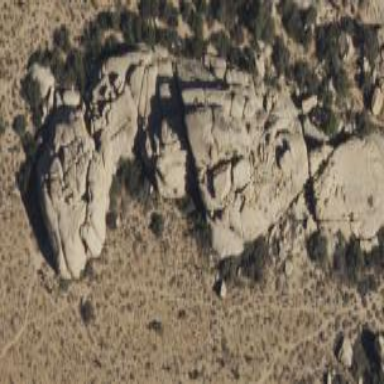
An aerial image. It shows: Landscape of bare rock.